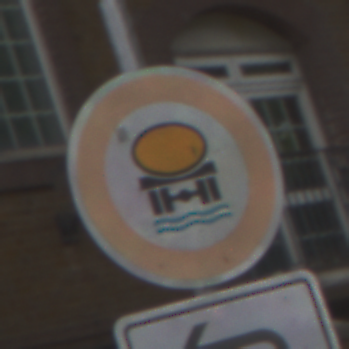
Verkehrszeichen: VerbotFahrzeugeWassergefaehrdenderLadung
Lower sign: RichtungsangabeDurchPfeile2
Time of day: MorningAfternoon
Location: Outdoor (Urban)
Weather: Overcast
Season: NotSpecified
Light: Natural